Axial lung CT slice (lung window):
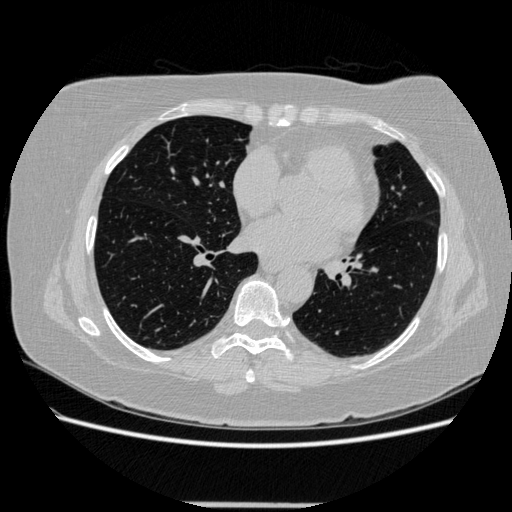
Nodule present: no